Question: I'm trying to get the label and input and icon all on the same row in a sidebar widget area. this is what it should look like (edit: not sure why but image shows in chrome but not FF on SO)

This is what I have so far. I can't seem to get the labels and inputs on the save row. they keep wrapping around.
Here's a fiddle
<URL>
Here's the HTML. Can anyone tell me how to get them all on the same row so that it looks like the image above?
'''
<div class="roster-reports module">
<h3>Reports</h3>
<div class="upper" >
<h5 class="strong">Generate Report</h5>
<ul class="row-fluid stat-pending">
<li class="span4">
<label for="inputReportFromDate" class="control-label">From Date</label>
</li>
<li class="span4">
<input type="date" class="form-control" width="2" id="inputReportFromDate">
</li>
<li class="span4">
<i class=" icon-calendar"></i>
</li>
</ul>
<div class="">
<div class="">
<label for="inputReportToDate" class="control-label">To Date</label>
</div>
<div class="">
<input type="date" class="form-control" id="inputReportToDate">
<i class="icon-calendar"></i>
</div>
</div>
<div class="">
<div class="">
<label for="selectReportType" class="control-label">Report Type</label>
</div>
<div class="">
<select id="inputReportType" class="form-control">
<option value="Query History">Query History</option>
<option value="DAS Alerts">DAS Alerts</option>
</select>
</div>
</div>
<div class="">
<div class="">
<label for="selectReportType" class="col-lg-2 control-label">Report Format</label>
</div>
<div class="">
<select id="selectReportFormat" class="form-control">
<option value="PDF">PDF</option>
<option value="CSV">CSV</option>
<option value="XLXS">XLXS</option>
</select>
</div>
</div>
<div class="">
<div class="">
<button id="buttonRosterReportsGenerate" type="submit" class="btn btn-primary">Generate</button>
</div>
</div>
</div>
</div>
'''
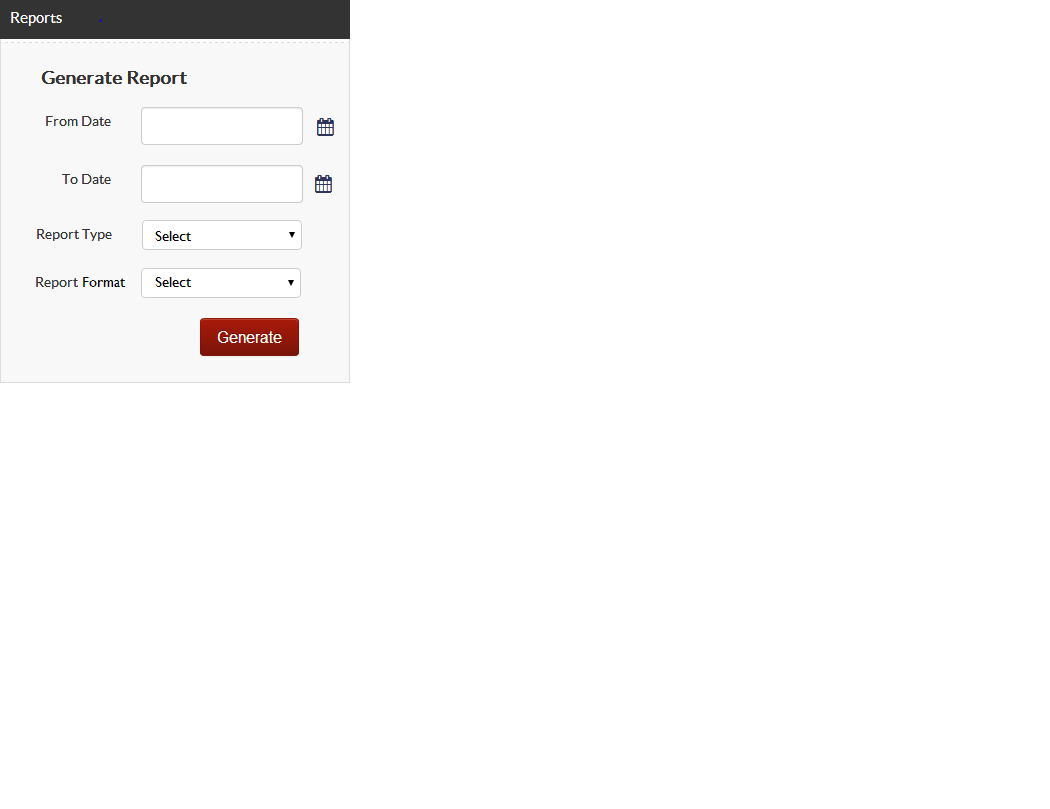
Answer: I am not sure what you mean exactly by "sidebar widget area", but the common way to achieve what you want in bootstrap is using '.form-group' elements inside a '.form-horizontal' '<form>'. Modified markup :
'''
<div class="roster-reports module">
<h3>Reports</h3>
<div class="upper">
<form class="form-horizontal" role="form">
<div class="form-group">
<h5 class="strong">Generate Report</h5>
</div>
<div class="form-group">
<label for="inputReportFromDate" class="control-label">From Date</label>
<input class="form-control" id="inputReportFromDate" type="date" width="2"/>
<i class=" icon-calendar"></i>
</div>
<div class="form-group">
<label for="inputReportToDate" class="control-label">To Date</label>
<input class="form-control" id="inputReportToDate" type="date"/>
<i class=" icon-calendar"></i>
</div>
<div class="form-group">
<label for="selectReportType" class="control-label">Report Type</label>
<select class="form-control" id="inputReportType">
<option value="Query History">Query History</option>
<option value="DAS Alerts">DAS Alerts</option>
</select>
</div>
<div class="form-group">
<label for="selectReportType" class="control-label">Report Format</label>
<select class="form-control" id="selectReportFormat">
<option value="PDF">PDF</option>
<option value="CSV">CSV</option>
<option value="XLXS">XLXS</option>
</select>
</div>
<div class="form-group">
<label class="control-label"></label>
<button class="btn btn-primary" id="buttonRosterReportsGenerate" type="submit">Generate</button>
</div>
</form>
</div>
</div>
'''
see fiddle -> <URL>
As I wrote, I am not sure how you want to use this, the fiddle does not completely fulfill the position of "Generate Report" as in the image, but '.form-group' and '.form-horizontal' is defently the way to go.